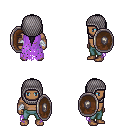
a pixel art fantasy rpg character, male body template, human, dark skin, maroon tattered cape, teal pants, raven ponytail hairstyle, chain hood, white cloth bandages, shield, four views (front, back, left, right), 2x2 character sprite sheet, small pixel art, hard edges, no anti-aliasing